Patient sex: F
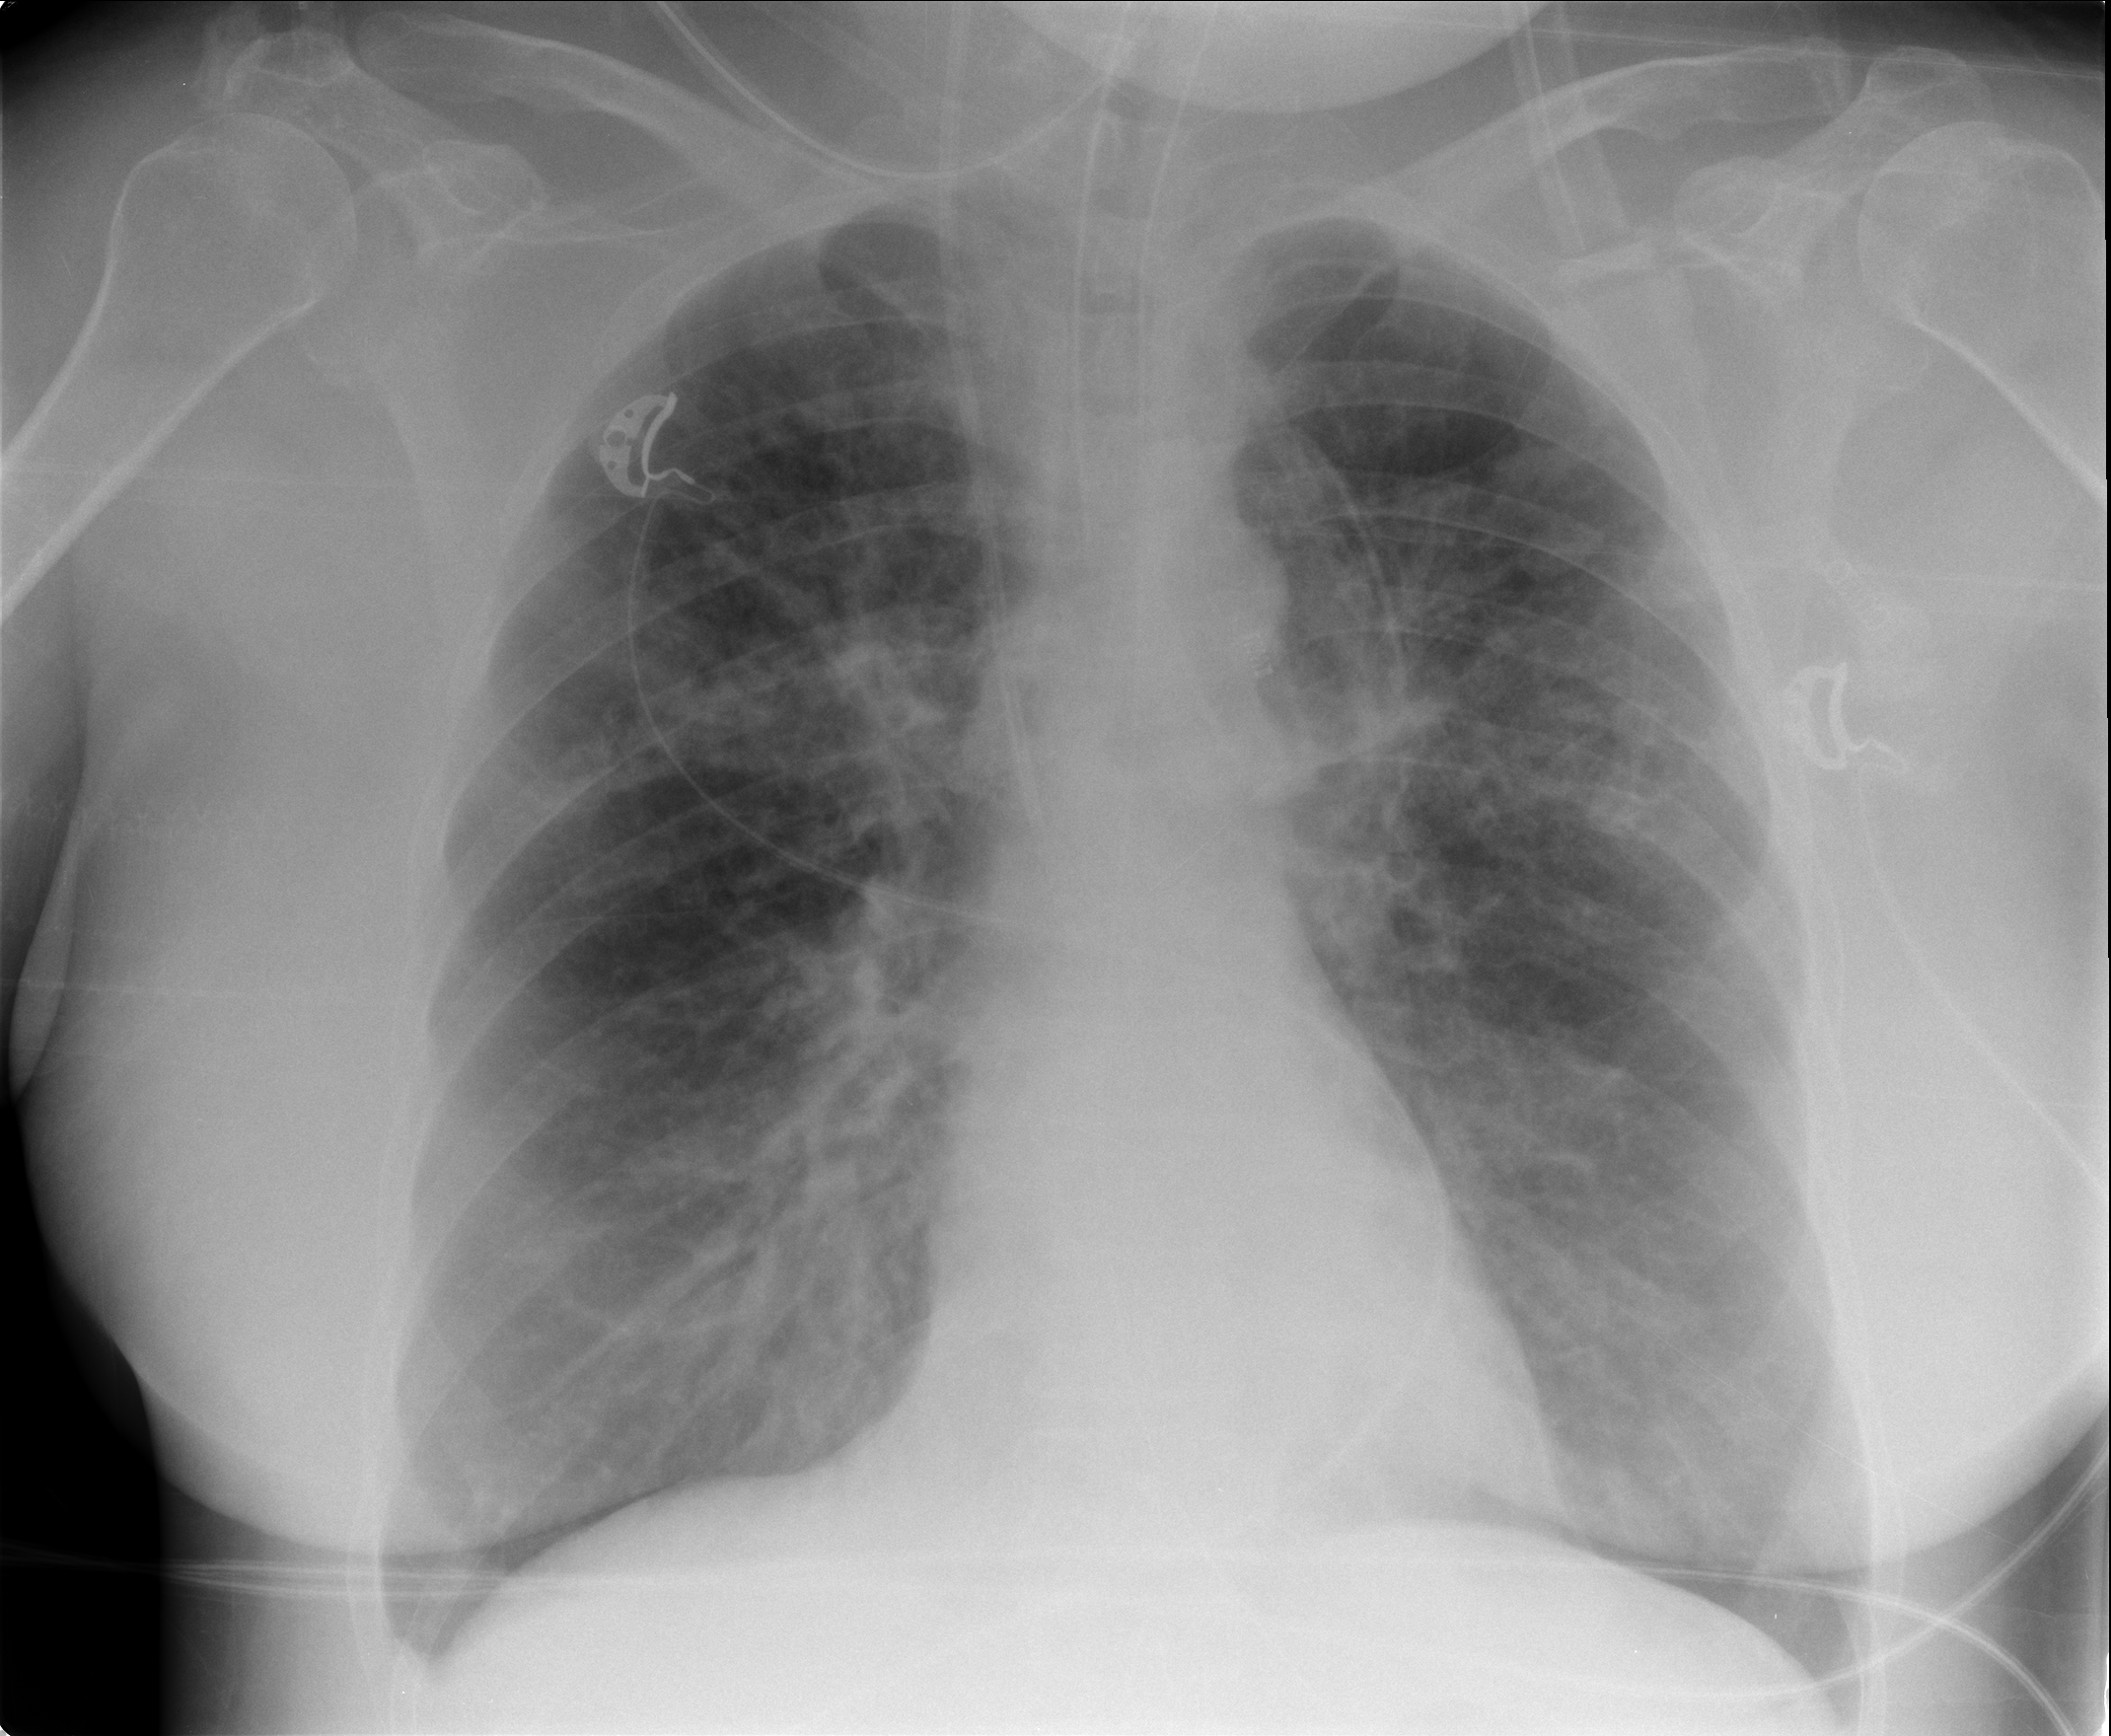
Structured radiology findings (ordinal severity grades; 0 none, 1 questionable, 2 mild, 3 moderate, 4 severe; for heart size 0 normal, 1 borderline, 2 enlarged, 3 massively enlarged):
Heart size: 0
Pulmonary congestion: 2
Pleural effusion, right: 0
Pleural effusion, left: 0
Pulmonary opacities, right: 2
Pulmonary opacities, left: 2
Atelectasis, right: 0
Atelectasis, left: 0